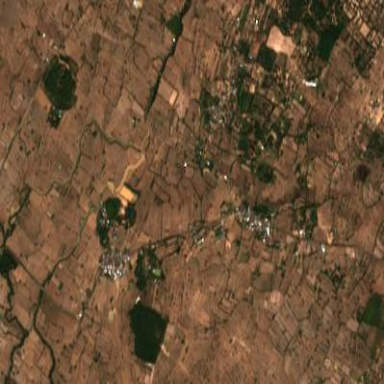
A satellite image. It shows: Farmland cultivating rice.